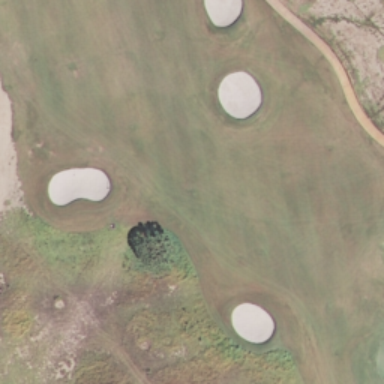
This is a part of a golf course with green turfs and some bunkers and trees .